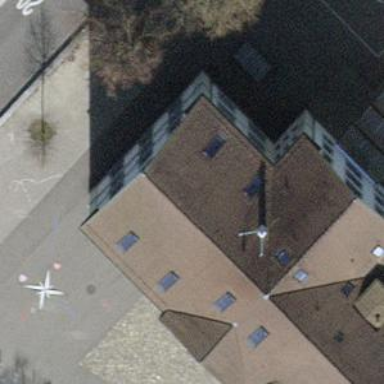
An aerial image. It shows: School building.